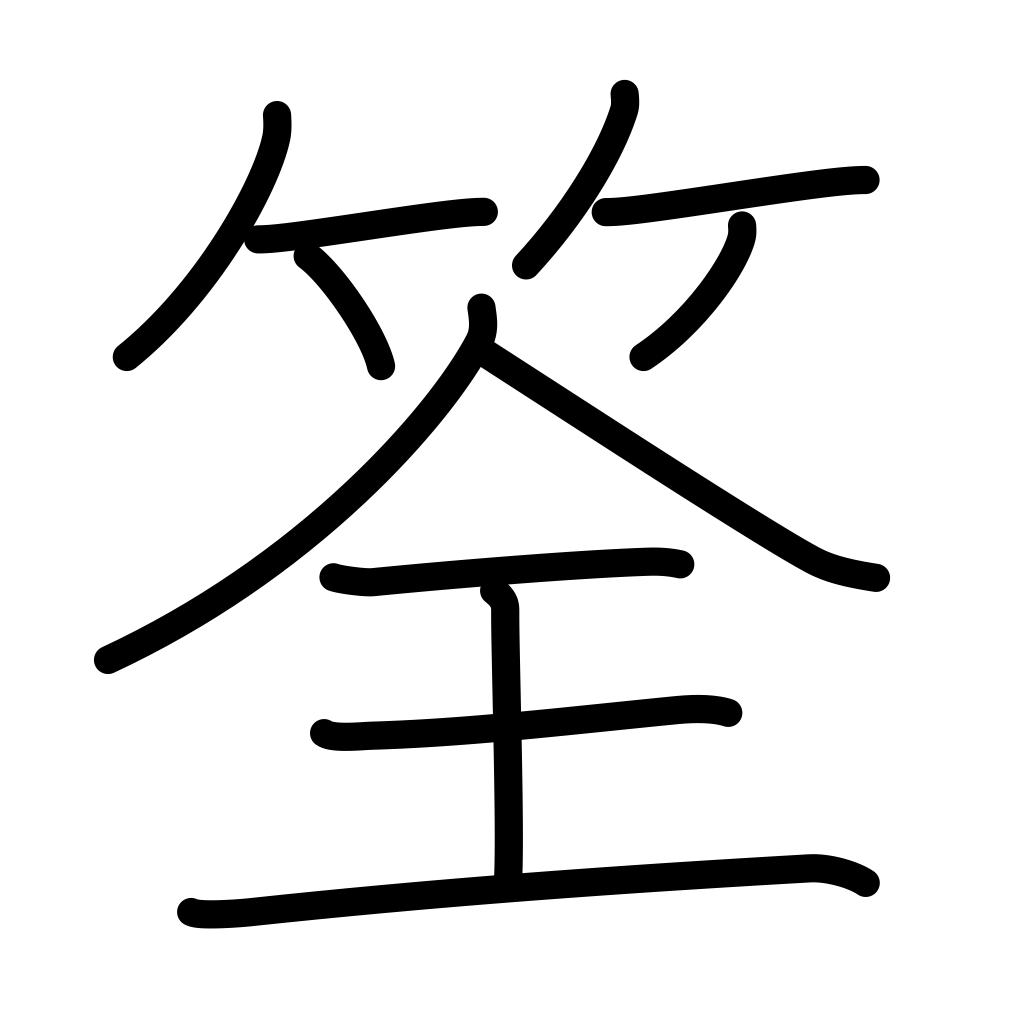
Meaning: fish trap, weir